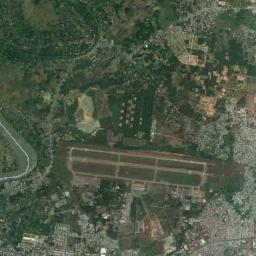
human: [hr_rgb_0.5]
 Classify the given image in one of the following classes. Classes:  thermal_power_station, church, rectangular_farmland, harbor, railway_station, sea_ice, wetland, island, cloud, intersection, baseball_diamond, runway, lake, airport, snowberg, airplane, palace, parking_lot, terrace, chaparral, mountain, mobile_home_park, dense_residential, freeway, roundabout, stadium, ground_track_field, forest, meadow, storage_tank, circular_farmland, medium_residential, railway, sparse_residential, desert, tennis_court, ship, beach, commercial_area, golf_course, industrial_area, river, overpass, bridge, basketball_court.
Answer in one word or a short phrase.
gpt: airport